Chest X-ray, AP view. Patient: 26 years old, sex M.
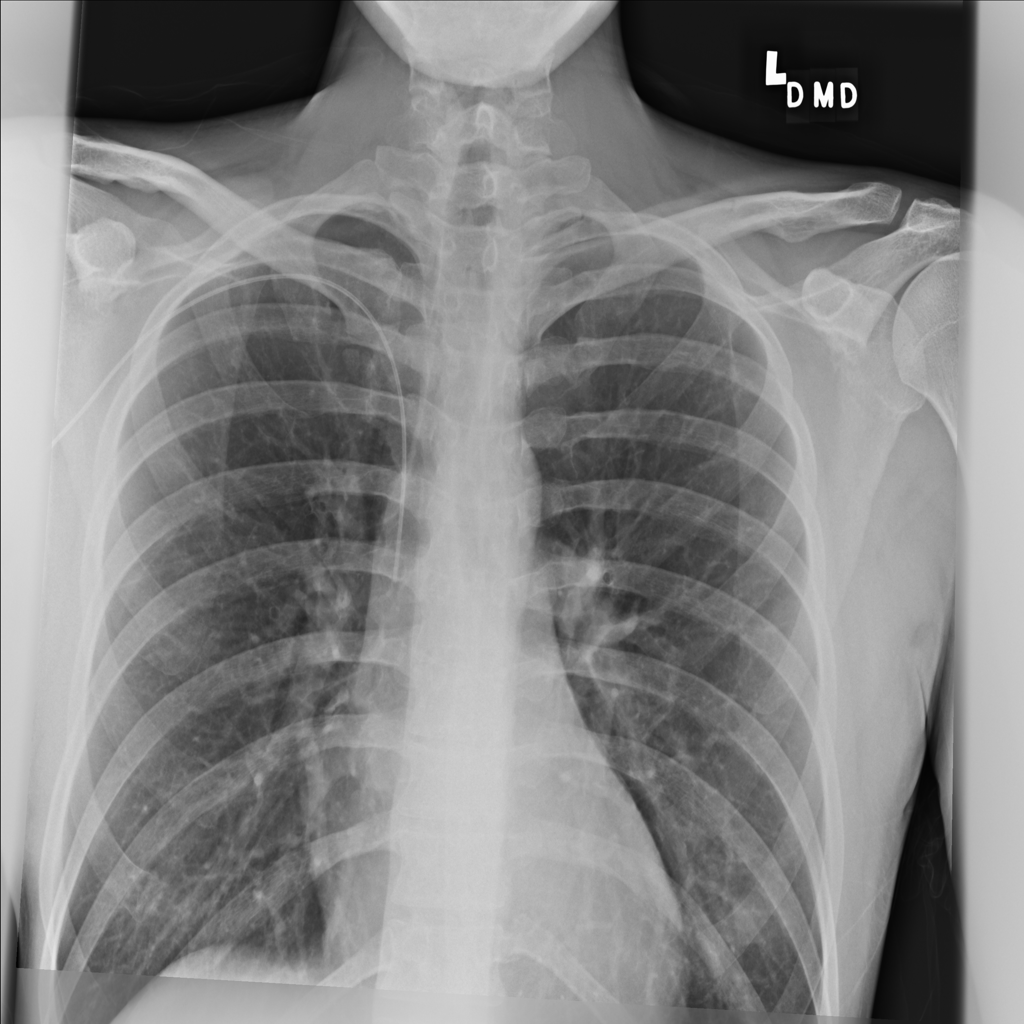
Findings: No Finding